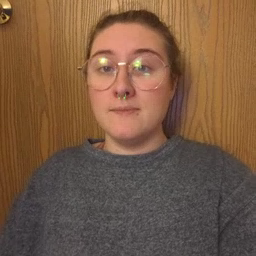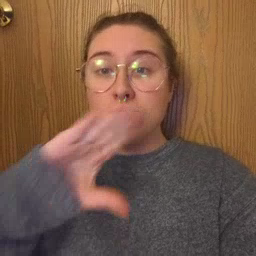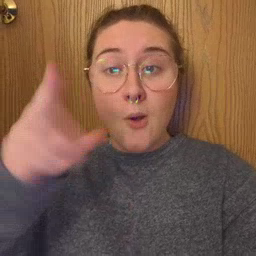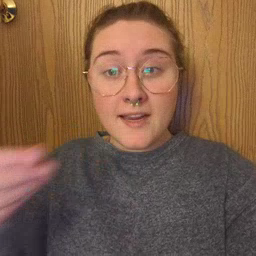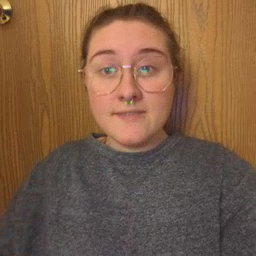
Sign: story